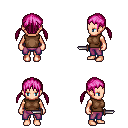
a pixel art fantasy rpg character, female body template, human, light skin, brown sleeveless shirt, magenta pants, pink twin-tailed hairstyle, dagger, four views (front, back, left, right), 2x2 character sprite sheet, small pixel art, hard edges, no anti-aliasing